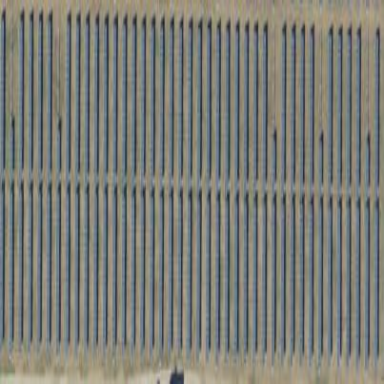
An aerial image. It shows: Solar photovoltaic panel generator.